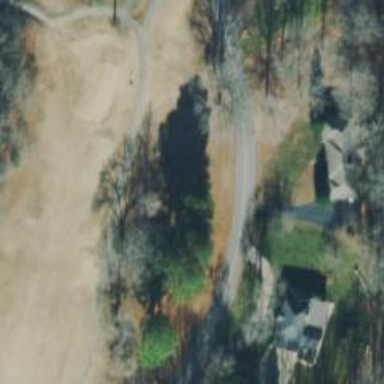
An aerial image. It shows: Service road used as golf cart path.